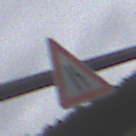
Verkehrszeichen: EinseitigVerengteFahrbahnRechts
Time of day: Midday
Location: Outdoor (Nature)
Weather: Overcast
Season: NotSpecified
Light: Natural